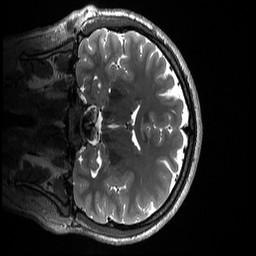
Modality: T2w
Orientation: coronal
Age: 28
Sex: male